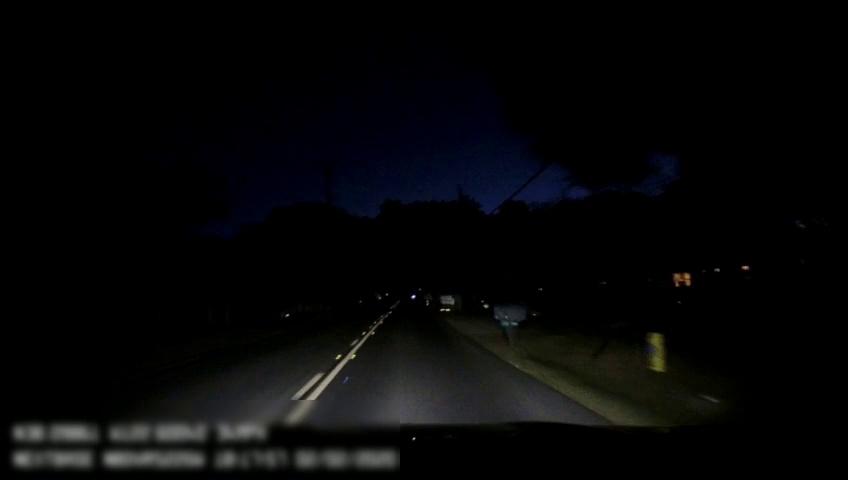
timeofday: Night
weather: Other
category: Drivable Space
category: Lanes | Current Lane